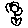
Label: flower